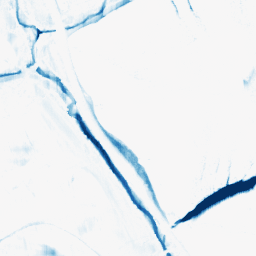
Category: morphological
Decomposition family: morphological_rect
Decomposition parameters: operation: closing
width: 5
height: 20
Upsampling method: quartic
Upsampling parameters: scale: 4
Upsampling scale: 4